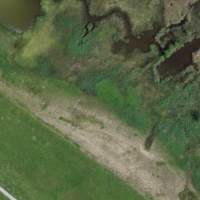
EUNIS habitat code: 24
Species observed at this site:
Phoenicurus ochruros
Onychogomphus forcipatus
Motacilla alba